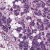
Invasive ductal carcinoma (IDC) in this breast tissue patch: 0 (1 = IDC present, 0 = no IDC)